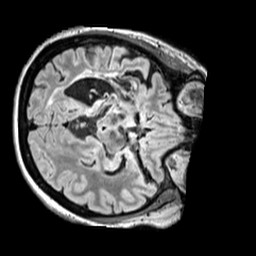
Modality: FLAIR
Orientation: axial
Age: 31
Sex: female
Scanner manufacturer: siemens
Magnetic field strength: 3 T
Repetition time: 5 s
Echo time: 0.387 s